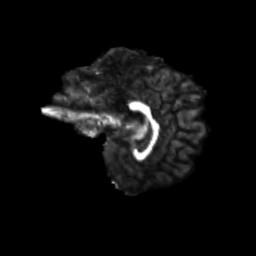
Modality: FA
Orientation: sagittal
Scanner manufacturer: siemens
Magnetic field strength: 3 T
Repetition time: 9.2 s
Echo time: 0.084 s